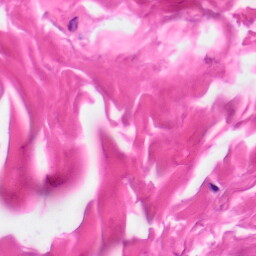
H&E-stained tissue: Skin